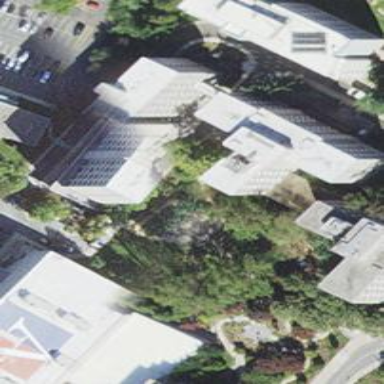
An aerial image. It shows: Dormitory building.